I will show an image sequence of human cooking. I have annotated the images with numbered circles. Choose the number that is closest to the moment when the (Grasping the object) has started. You are a five-time world champion in this game. Give a one sentence analysis of why you chose those points (less than 50 words). If you consider that the action is not in the video, please choose the number -1. Provide your answer at the end in a json file of this format: {"points": []}
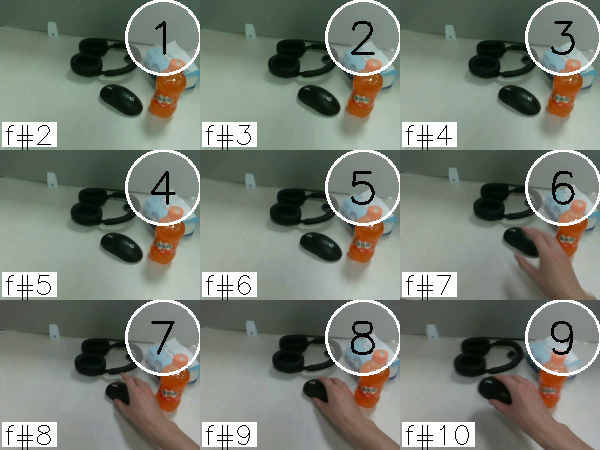
Frame 8 shows the clearest moment of hand-object contact.
{"points": [8]}